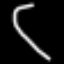
Label: leaf